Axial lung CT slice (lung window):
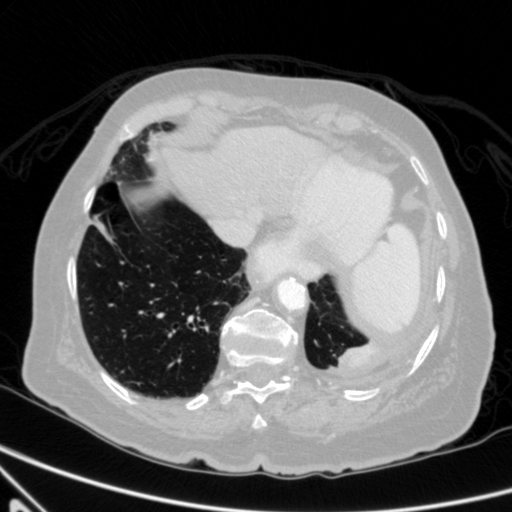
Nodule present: no